Here is the time-frequency representation (spectrogram) of a rolling-element bearing's vibration measurement. Based on the visible evidence, which condition applies: normal, inner_race, outer_race, ball?
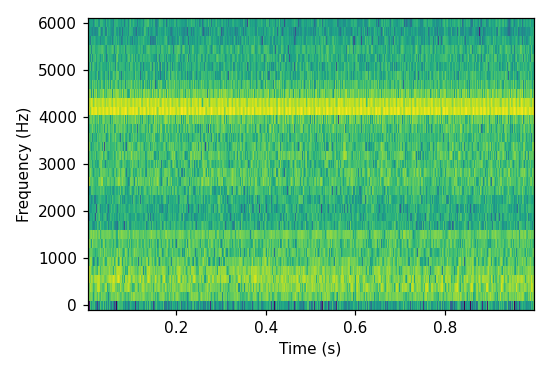
Answer: normal